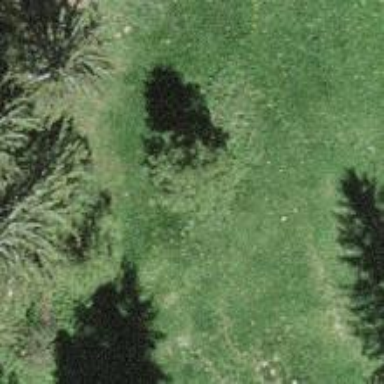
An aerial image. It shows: Beautiful tree in nature.